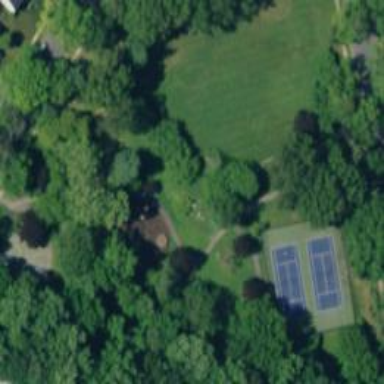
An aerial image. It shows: Recreation ground.